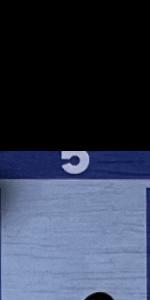
Label: Empty